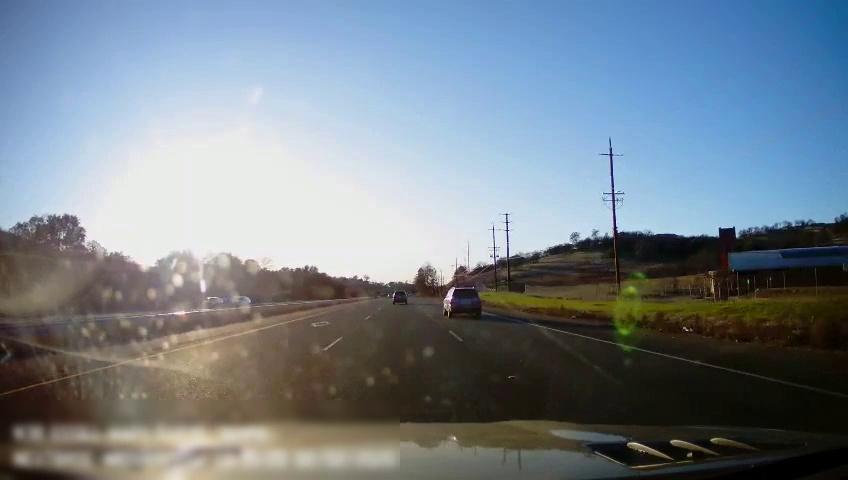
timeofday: Day
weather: Sunny
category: Drivable Space
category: Drivable Space
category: Vehicles | Car
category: Vehicles | Car
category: Vehicles | Car
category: Vehicles | Car
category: Lanes | Alternate Lane
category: Lanes | Current Lane
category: Lanes | Current Lane
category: Lanes | Alternate Lane